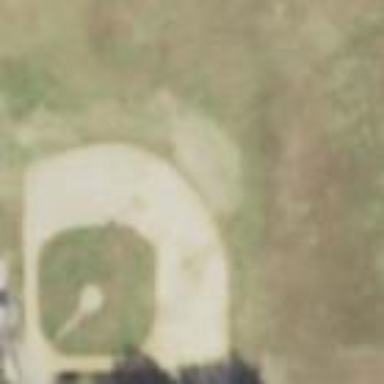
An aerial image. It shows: Baseball pitch for leisure land.